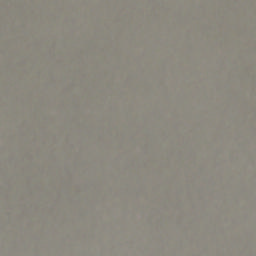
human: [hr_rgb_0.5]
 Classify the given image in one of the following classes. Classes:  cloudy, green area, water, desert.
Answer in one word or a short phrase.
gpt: cloudy